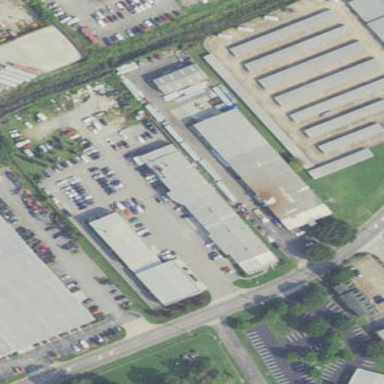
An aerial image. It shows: Industrial building.